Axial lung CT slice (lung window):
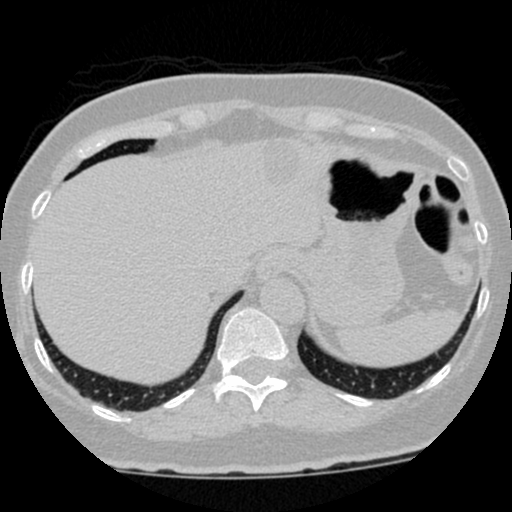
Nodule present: no